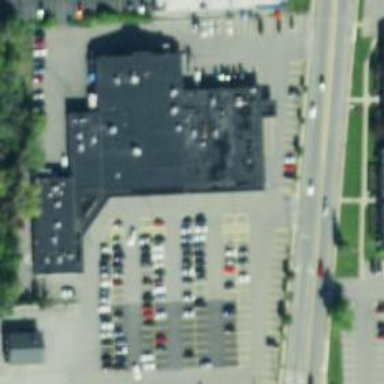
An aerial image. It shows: Retail building.